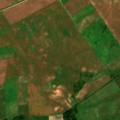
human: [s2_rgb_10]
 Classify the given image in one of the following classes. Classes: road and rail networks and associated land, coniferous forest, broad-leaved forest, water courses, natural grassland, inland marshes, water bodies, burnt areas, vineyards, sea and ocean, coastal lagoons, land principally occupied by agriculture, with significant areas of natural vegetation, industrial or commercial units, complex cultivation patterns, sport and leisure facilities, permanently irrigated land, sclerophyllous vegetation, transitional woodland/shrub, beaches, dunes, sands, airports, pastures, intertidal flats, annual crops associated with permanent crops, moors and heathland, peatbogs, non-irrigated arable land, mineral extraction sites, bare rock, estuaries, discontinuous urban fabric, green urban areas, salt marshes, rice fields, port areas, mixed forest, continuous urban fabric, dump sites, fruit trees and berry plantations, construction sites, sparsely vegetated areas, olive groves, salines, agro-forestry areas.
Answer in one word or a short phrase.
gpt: non-irrigated arable land, complex cultivation patterns